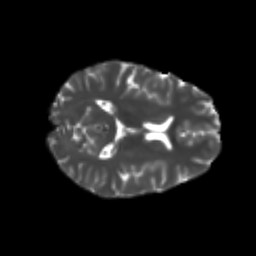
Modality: T2w
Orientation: axial
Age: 19
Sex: female
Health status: healthy
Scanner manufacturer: philips
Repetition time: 7.389 s
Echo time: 0.08599 s